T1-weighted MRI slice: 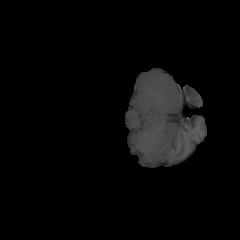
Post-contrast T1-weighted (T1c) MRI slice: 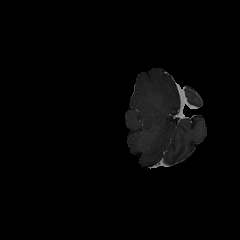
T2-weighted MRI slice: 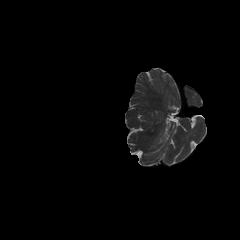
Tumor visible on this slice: no